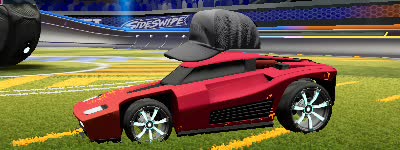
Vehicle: breakout